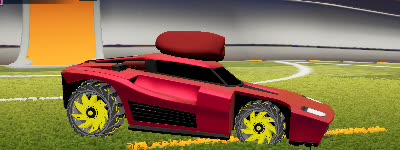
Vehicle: breakout